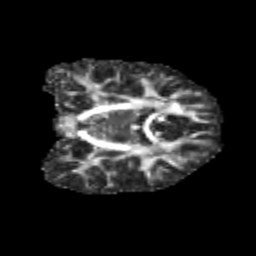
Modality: FA
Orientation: coronal
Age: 12
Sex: female
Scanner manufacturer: siemens
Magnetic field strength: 3 T
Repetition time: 3.8 s
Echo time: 0.07 s